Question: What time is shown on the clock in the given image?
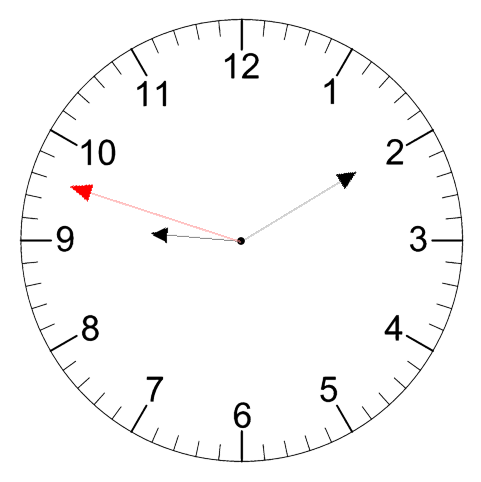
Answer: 09:09:48